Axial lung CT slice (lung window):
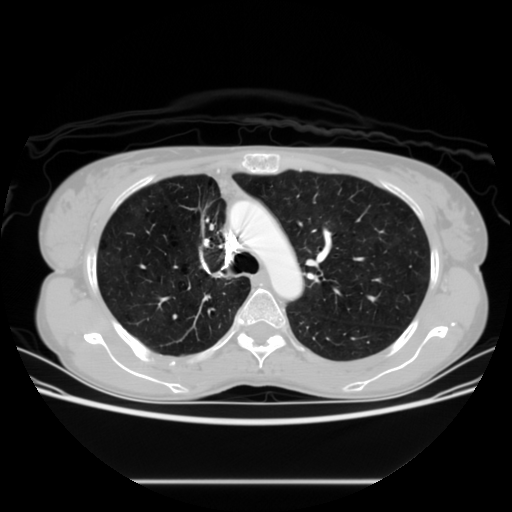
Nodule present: no